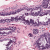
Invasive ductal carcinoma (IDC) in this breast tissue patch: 0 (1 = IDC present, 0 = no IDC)